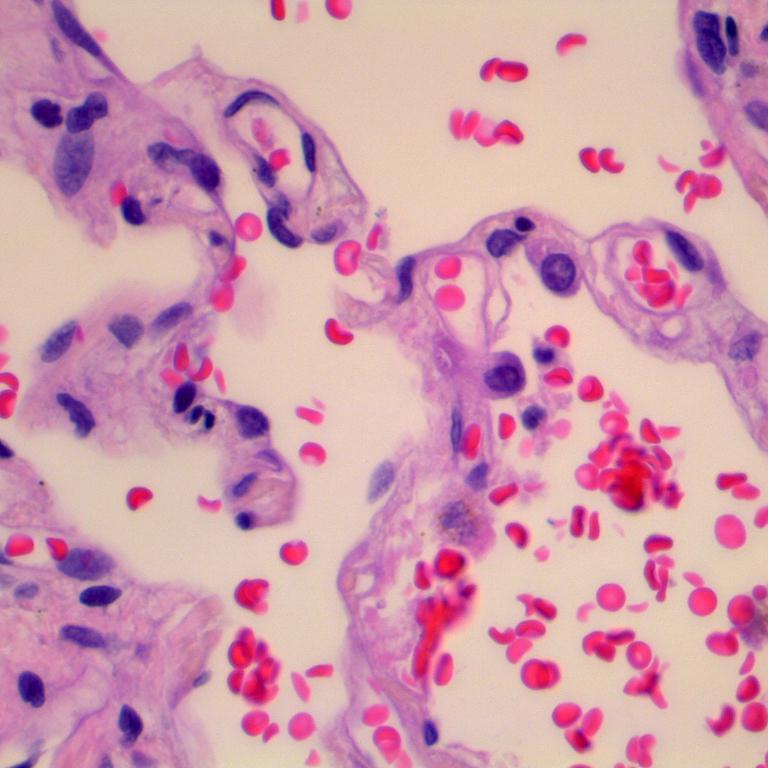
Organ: lung
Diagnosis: benign